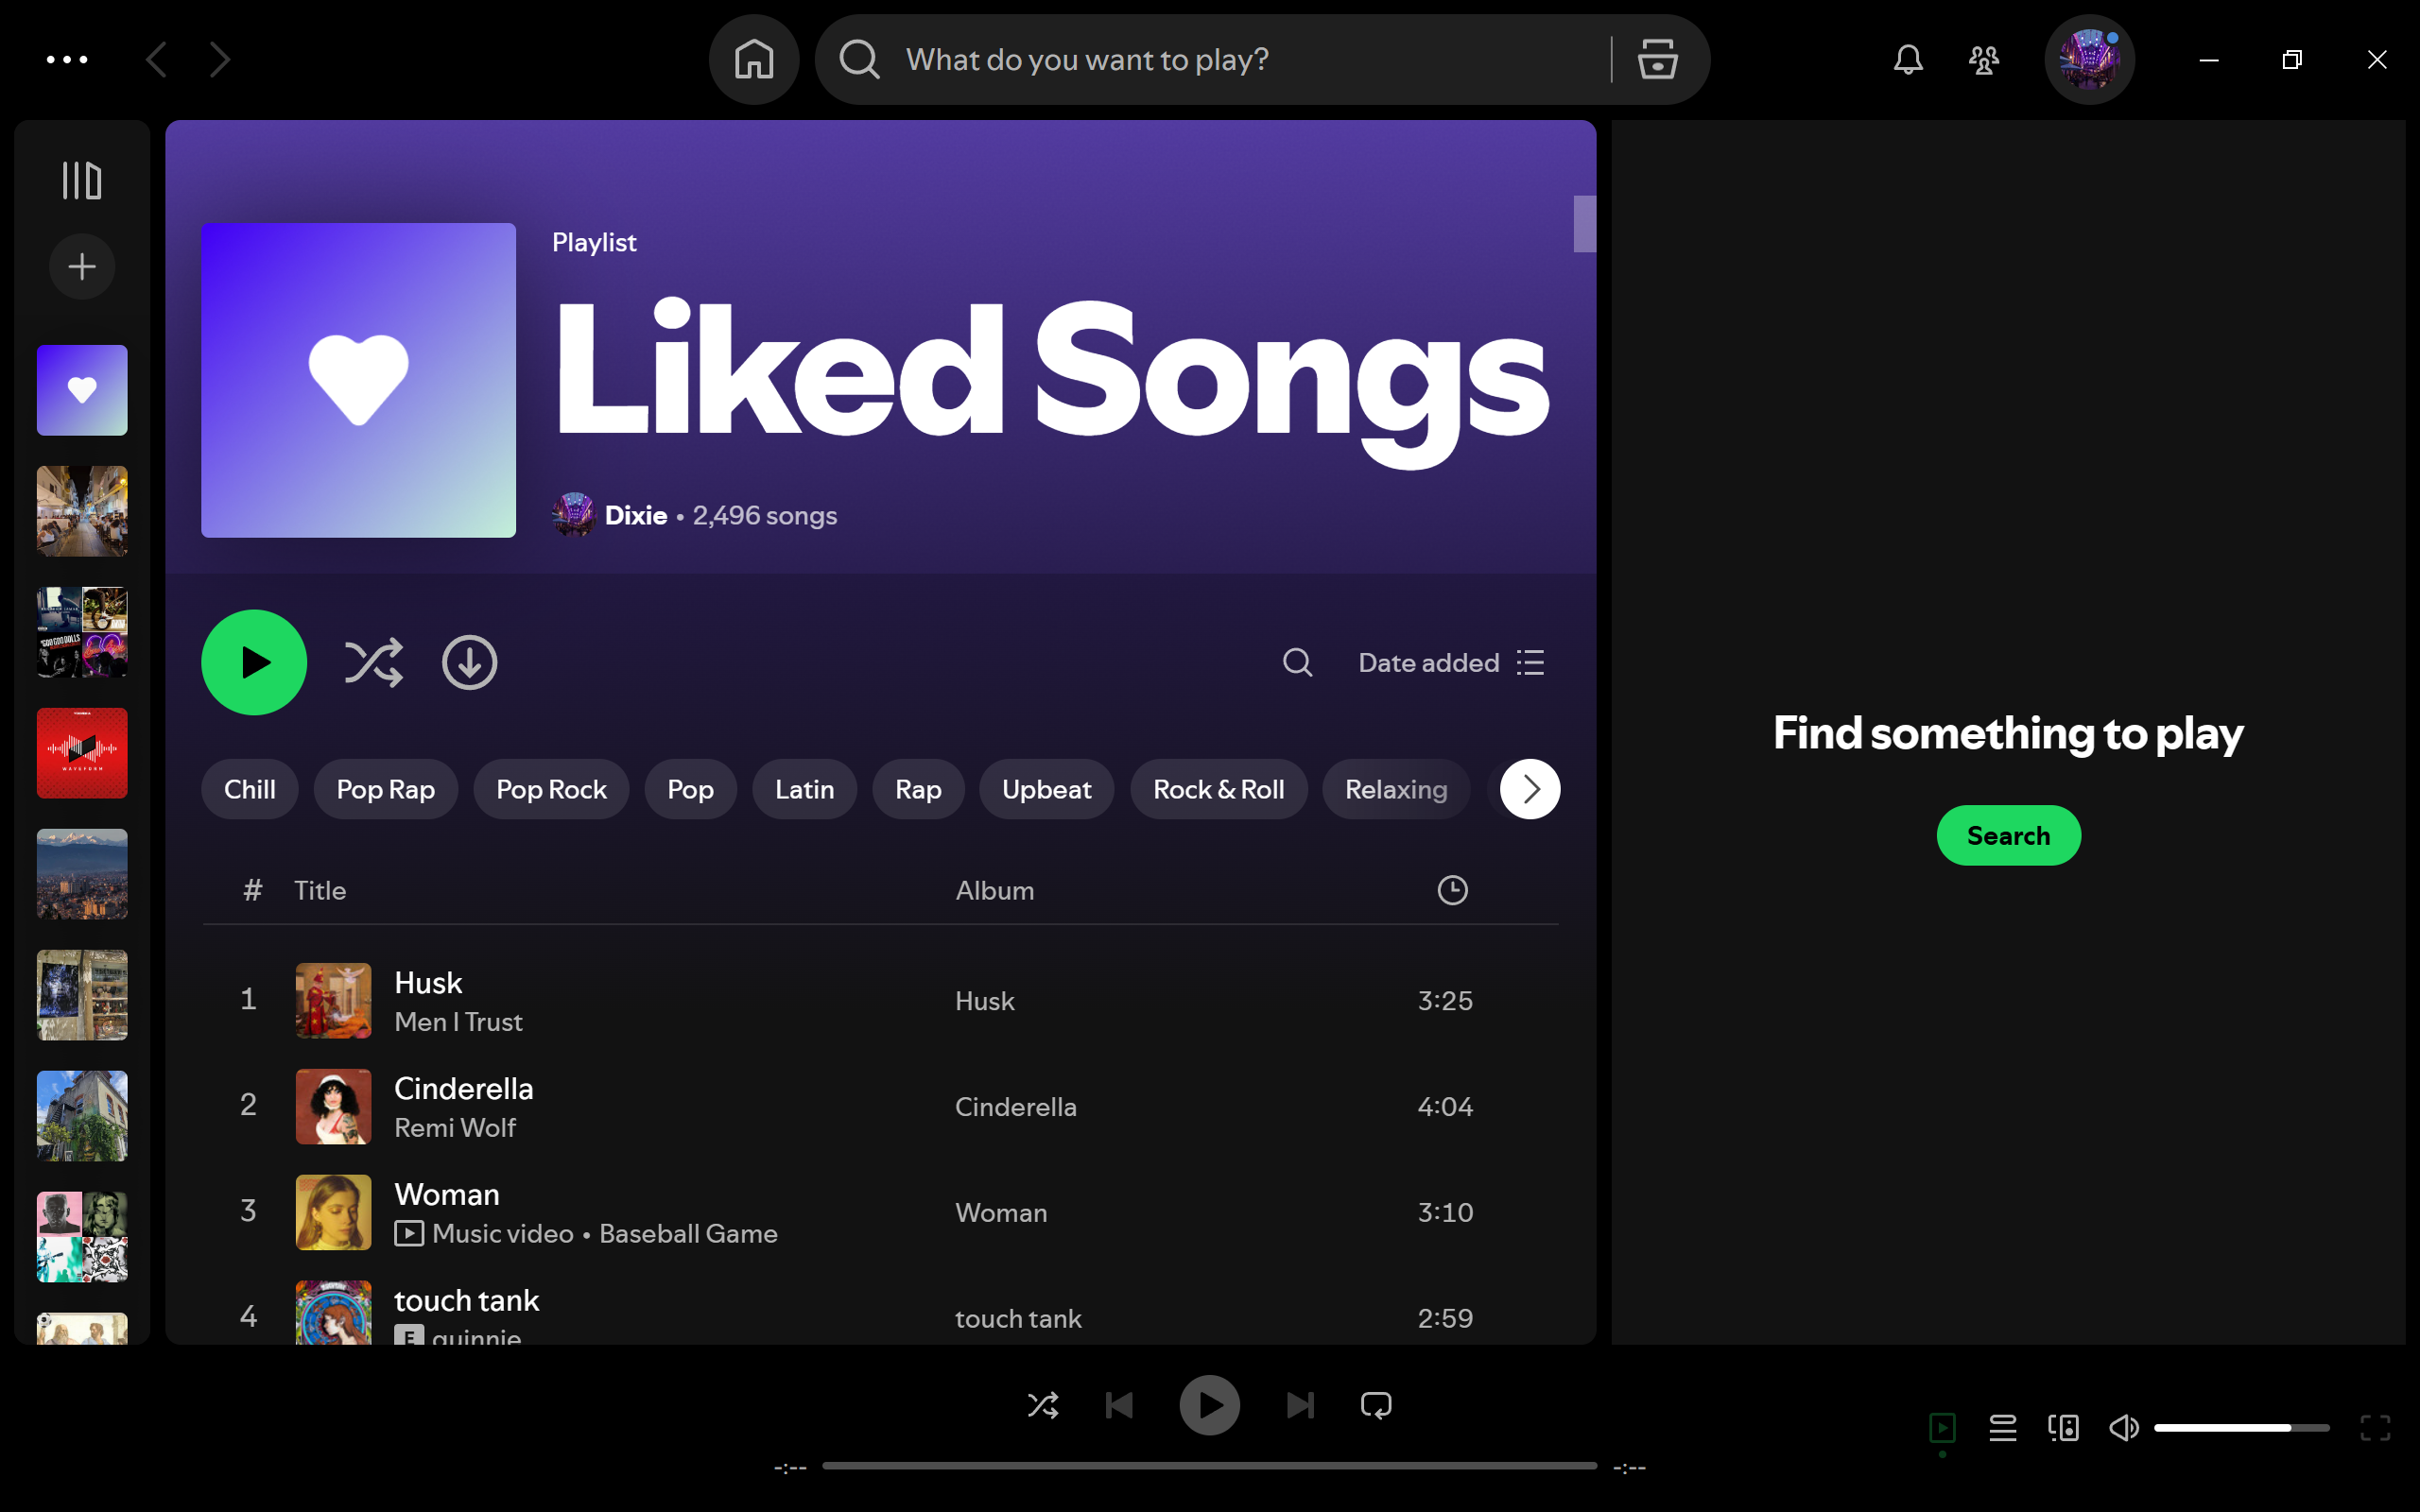
UI elements on screen:
"Desktop - window"
"Untitled document - Google Docs - window"
"System - menu bar - Contains commands to manipulate the window"
"System - menu item"
"title bar - value: Untitled document - Google Docs"
"Minimise - button - Moves the window out of the way"
"Maximise - button - Makes the window full screen"
"Close - button - Closes the window"
"Tom Holland and Gordon Ramsay Bond Over A Spicy Fried Chicken Sandwich - YouTube - window"
"System - menu bar - Contains commands to manipulate the window"
"System - menu item"
"title bar"
"Minimise - button - Moves the window out of the way"
"Maximise - button - Makes the window full screen"
"Close - button - Closes the window"
"Amazon.co.uk: Low Prices in Electronics, Books, Sports Equipment & more - window"
"System - menu bar - Contains commands to manipulate the window"
"System - menu item"
"title bar"
"Minimise - button - Moves the window out of the way"
"Maximise - button - Makes the window full screen"
"Close - button - Closes the window"
"Home - BBC News - window"
"System - menu bar - Contains commands to manipulate the window"
"System - menu item"
"title bar - value: Home - BBC News"
"Minimise - button - Moves the window out of the way"
"Maximise - button - Makes the window full screen"
"Close - button - Closes the window"
"window"
"Taskbar - pane"
"pane"
"Running applications - pane"
"System - menu bar - Contains commands to manipulate the window"
"System - menu item"
"pane"
"button"
"window"
"UI element"
"window"
"UI element"
"Windows PowerShell - window"
"System - menu bar - Contains commands to manipulate the window"
"System - menu item"
"Minimise - button - Moves the window out of the way"
"Maximise - button - Makes the window full screen"
"Close - button - Closes the window"
"Windows PowerShell - pane"
"window"
"UI element"
"DesktopWindowXamlSource - pane"
"pane"
"tab control"
"list"
"Windows PowerShell - tab"
"graphic"
"Windows PowerShell - text"
"Close Tab - button"
" - text"
"New Tab - split button - Press the button to open a new terminal tab with your default profile. O..."
" - button"
" - text"
"More options - button"
"button"
" - text"
"button"
" - text"
"button"
" - text"
"UI element"
"Windows PowerShell - terminal"
"Vertical - scroll bar - value: 0"
"Vertical Small Decrease - button"
" - text"
"Vertical Large Increase - button"
"Vertical Small Increase - button"
" - text"
"System - menu bar"
"System - menu item"
"Minimise - button"
"Maximise - button"
"Close - button"
"window"
"Welcome to NVDA - window"
"title bar - value: Welcome to NVDA"
"Close - button - Closes the window"
"Welcome to NVDA - dialog - Welcome to NVDA!
Most commands for controlling NVDA require you to hol..."
"Welcome to NVDA! - window"
"Welcome to NVDA! - text"
"Most commands for controlling NVDA require you to hold down the NVDA key while pressing other key..."
"Options - window"
"Options - grouping"
"Keyboard layout: - window"
"Keyboard layout: - text"
"Keyboard layout: - window"
"Keyboard layout: - combo box - value: laptop"
"Keyboard layout: - text - value: laptop"
"Open - button"
"Use CapsLock as an NVDA modifier key - window"
"Use CapsLock as an NVDA modifier key - check box"
"Start NVDA after I sign in - window"
"Start NVDA after I sign in - check box"
"Show this dialog when NVDA starts - window"
"Show this dialog when NVDA starts - check box"
"OK - window"
"OK - button"
"Windows Input Experience - window"
"Program Manager - window"
"Program Manager - pane"
"window"
"pane"
"Desktop - window"
"Desktop - list"
"Recycle Bin - list item"
"Adobe Acrobat - list item"
"Adobe Digital Editions 4.5 - list item"
"Attack SharkX3Mouse - list item"
"Audacity - list item"
"Edit - list item"
"HP Support Assistant - list item"
"Imaging Edge Desktop - list item"
"NVDA - list item"
"Remote - list item"
"Riot Client - list item"
"Ryzen Controller - list item"
"Steam - list item"
"VALORANT - list item"
"Viewer - list item"
"AddonTemplate-master - list item"
"nvda_dumps - list item"
"Screenshots - list item"
"treetojson - list item"
"Tree2JSON.nvda-addon - list item"
"treetojson.zip - list item"